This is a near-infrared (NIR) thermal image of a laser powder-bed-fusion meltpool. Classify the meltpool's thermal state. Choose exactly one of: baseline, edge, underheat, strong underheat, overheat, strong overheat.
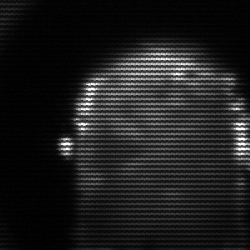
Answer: baseline